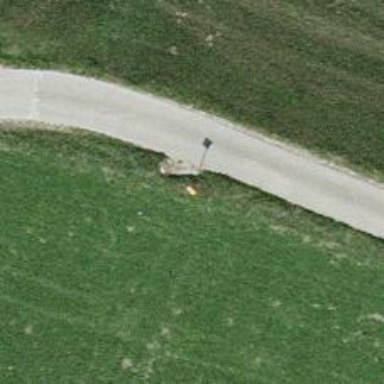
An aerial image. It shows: Pole with roofed pipeline marker.